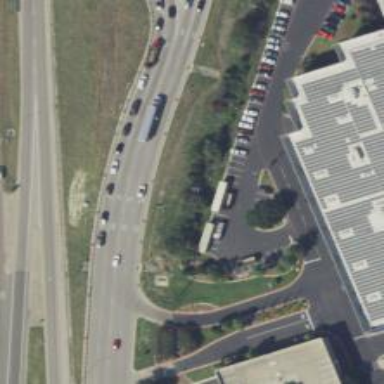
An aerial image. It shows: Secondary road with asphalt surface and frontage road.